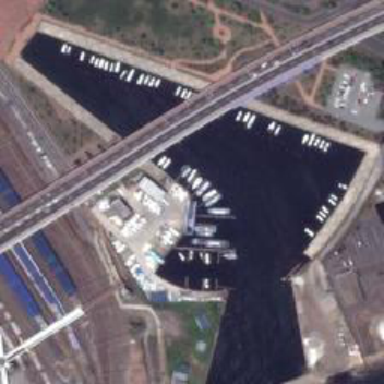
There is a port with many boats near the railway station with a bridge .